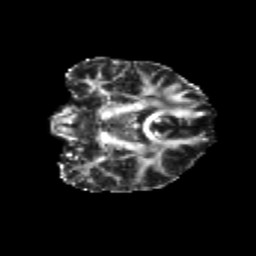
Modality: FA
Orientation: coronal
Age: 24
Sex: male
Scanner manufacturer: siemens
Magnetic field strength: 3 T
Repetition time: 3.5 s
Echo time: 0.104 s